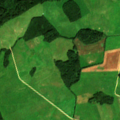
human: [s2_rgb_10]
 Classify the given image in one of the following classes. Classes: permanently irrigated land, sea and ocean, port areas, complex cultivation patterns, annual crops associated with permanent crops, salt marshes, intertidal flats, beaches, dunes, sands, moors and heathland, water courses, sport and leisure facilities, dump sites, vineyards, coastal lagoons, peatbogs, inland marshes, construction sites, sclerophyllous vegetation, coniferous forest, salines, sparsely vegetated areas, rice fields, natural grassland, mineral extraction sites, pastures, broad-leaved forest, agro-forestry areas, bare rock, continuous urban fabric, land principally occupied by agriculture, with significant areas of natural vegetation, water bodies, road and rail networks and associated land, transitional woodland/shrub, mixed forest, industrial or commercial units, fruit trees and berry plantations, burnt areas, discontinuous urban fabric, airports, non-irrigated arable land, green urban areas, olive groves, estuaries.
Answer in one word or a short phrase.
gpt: pastures, land principally occupied by agriculture, with significant areas of natural vegetation, mixed forest